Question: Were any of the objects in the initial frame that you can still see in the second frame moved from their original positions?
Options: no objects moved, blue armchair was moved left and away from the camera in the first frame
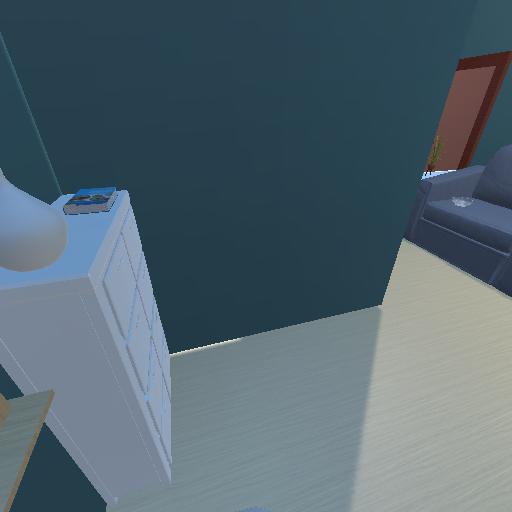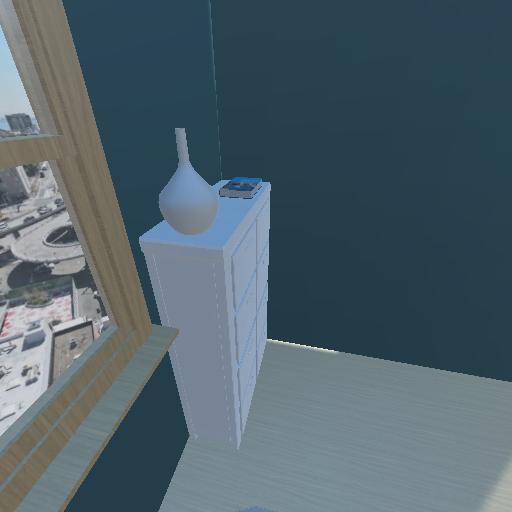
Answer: no objects moved